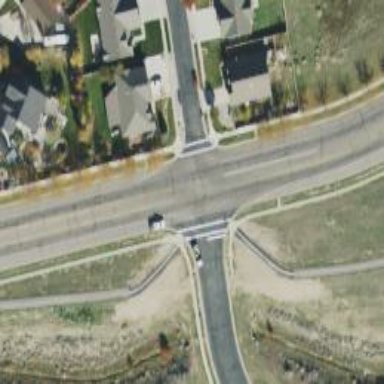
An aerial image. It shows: Unmarked crossing on the road.